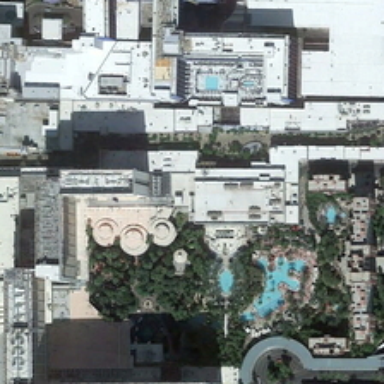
Many green trees and a pond are in a resort with a large white building .